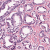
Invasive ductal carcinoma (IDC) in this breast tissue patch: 1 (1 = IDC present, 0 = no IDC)